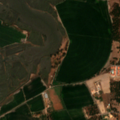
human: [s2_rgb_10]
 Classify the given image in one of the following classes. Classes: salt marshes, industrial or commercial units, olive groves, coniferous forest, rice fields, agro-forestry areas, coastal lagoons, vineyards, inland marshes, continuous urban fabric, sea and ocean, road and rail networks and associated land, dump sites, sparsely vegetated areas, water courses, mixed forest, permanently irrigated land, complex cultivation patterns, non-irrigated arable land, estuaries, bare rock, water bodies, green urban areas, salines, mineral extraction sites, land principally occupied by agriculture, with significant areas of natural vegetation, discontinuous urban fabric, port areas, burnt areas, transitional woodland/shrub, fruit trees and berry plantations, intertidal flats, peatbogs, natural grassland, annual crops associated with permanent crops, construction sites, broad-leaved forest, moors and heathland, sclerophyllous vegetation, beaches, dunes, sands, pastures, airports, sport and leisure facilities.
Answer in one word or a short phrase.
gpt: permanently irrigated land, complex cultivation patterns, broad-leaved forest, salt marshes, estuaries